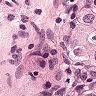
Metastatic tissue present: yes